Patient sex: M
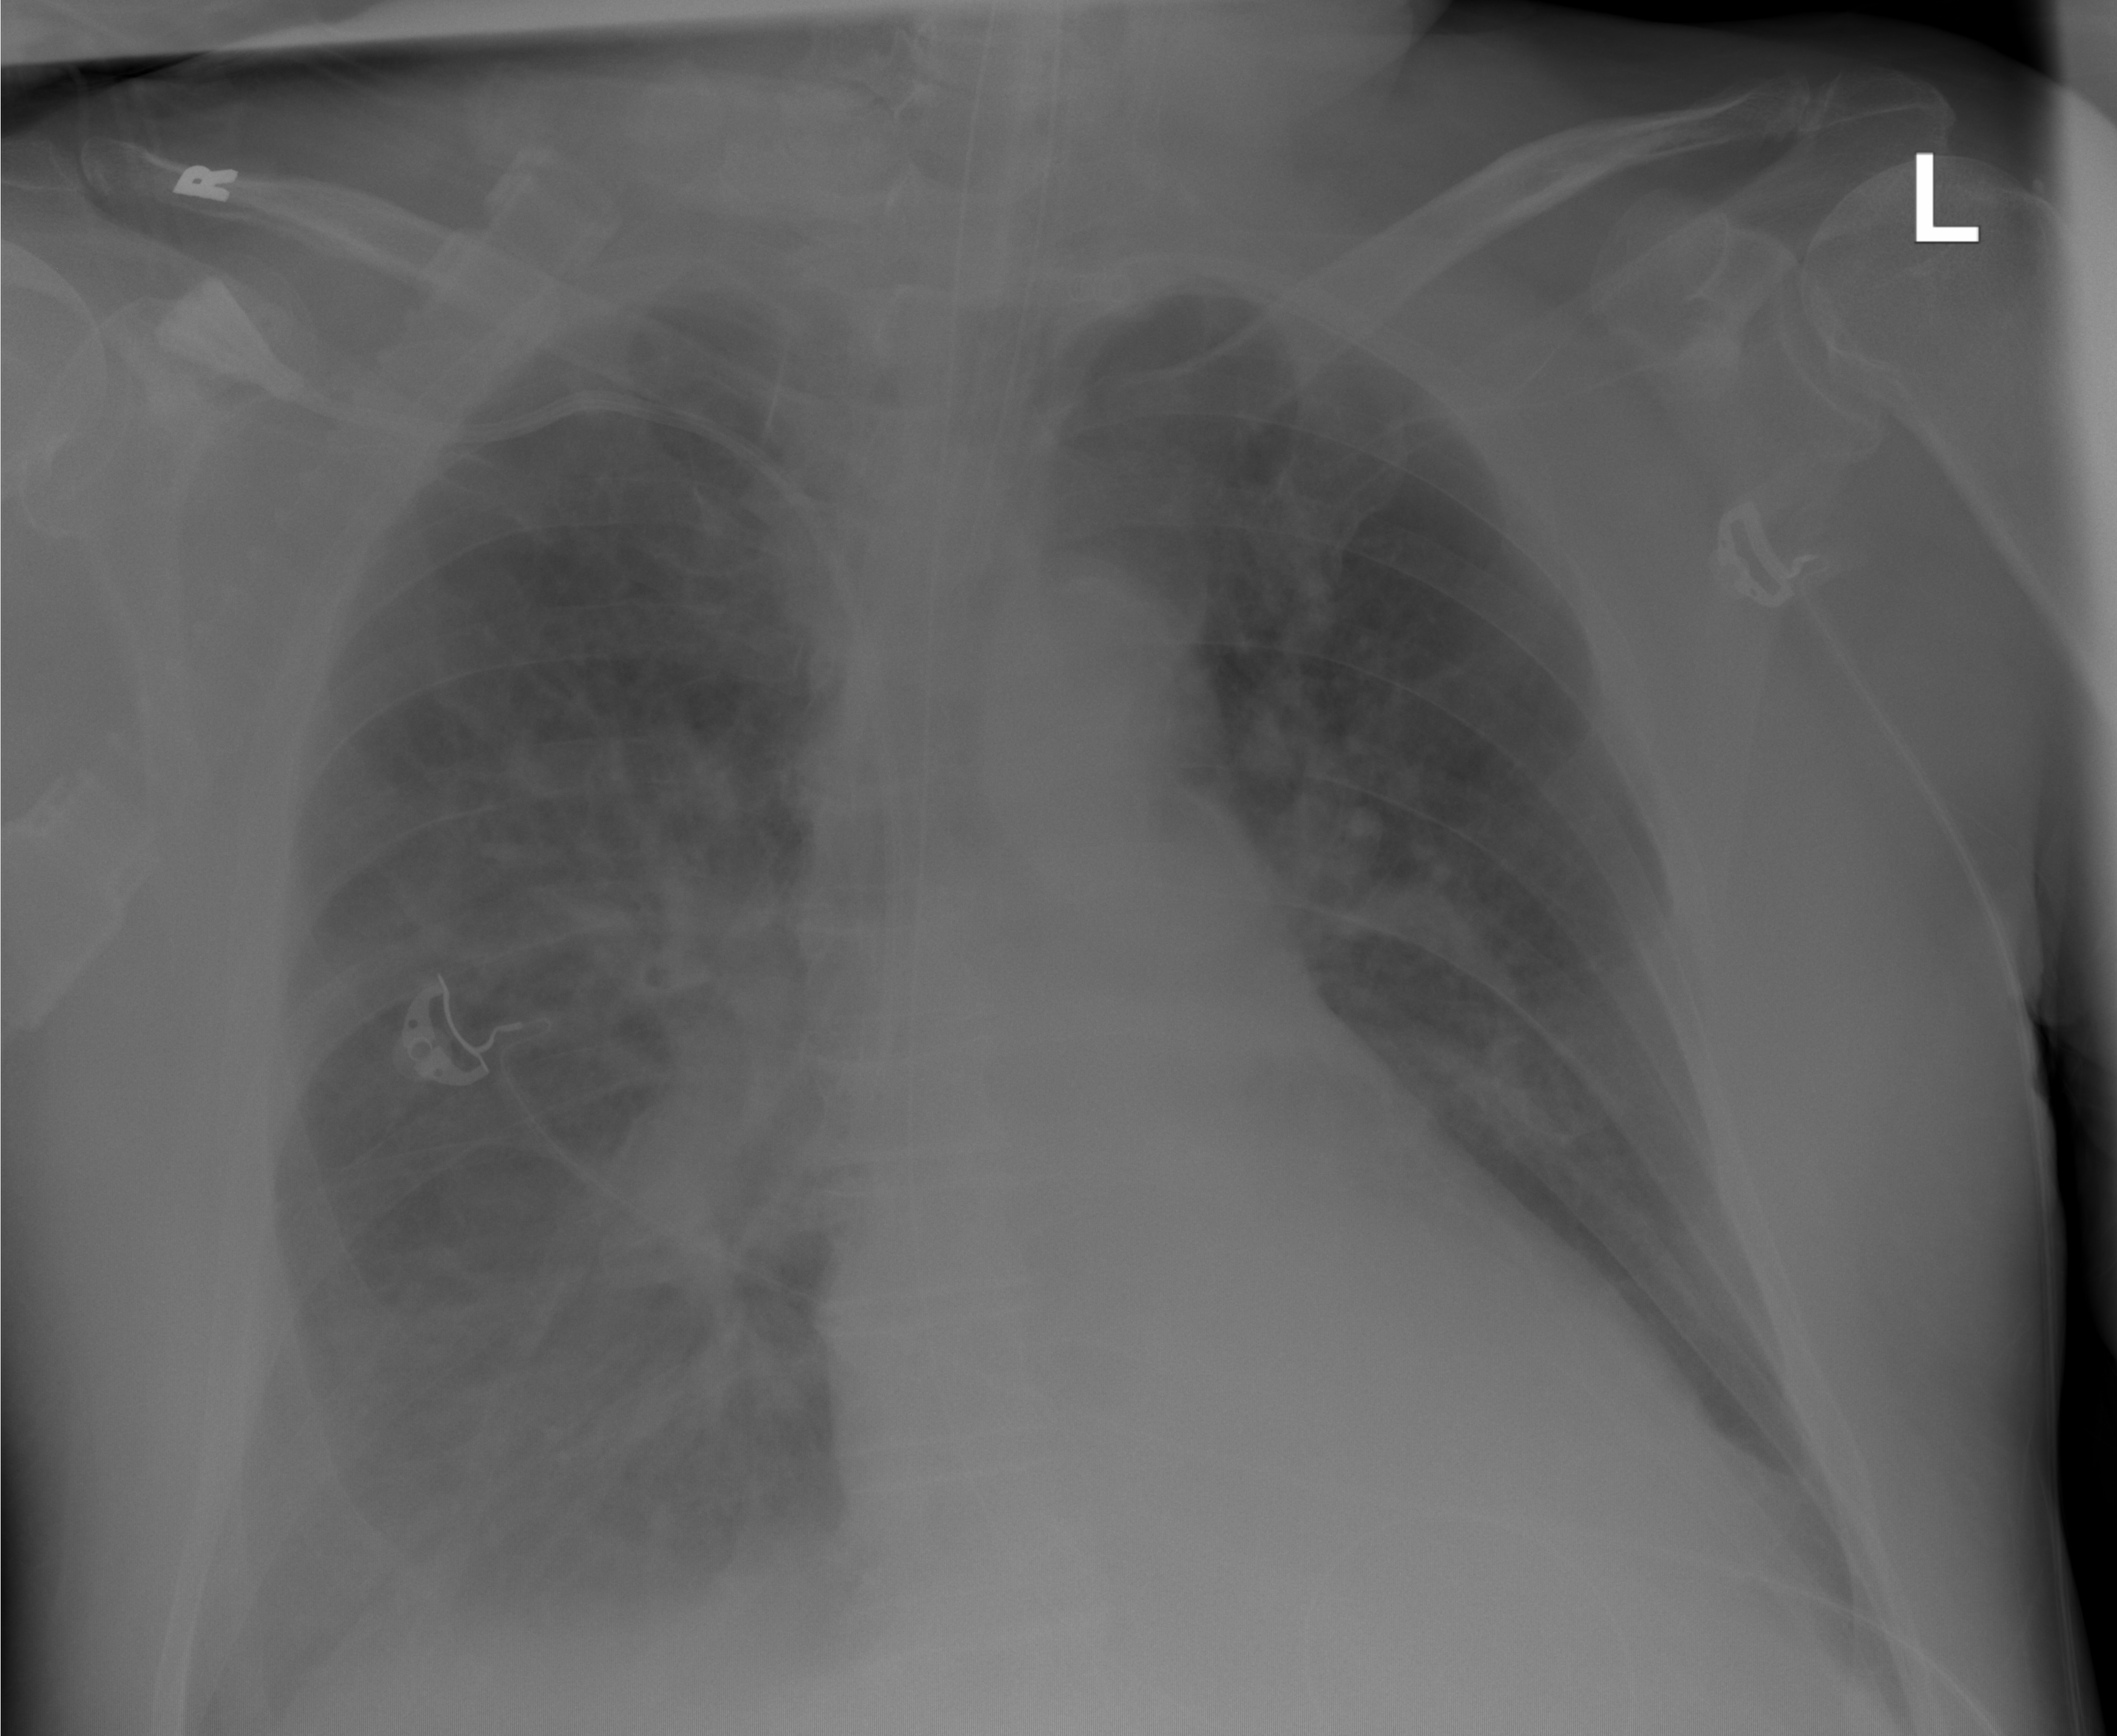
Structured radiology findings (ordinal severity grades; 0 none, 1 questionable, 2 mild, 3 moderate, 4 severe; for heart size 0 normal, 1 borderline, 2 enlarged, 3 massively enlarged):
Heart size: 0
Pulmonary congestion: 3
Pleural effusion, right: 2
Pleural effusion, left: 0
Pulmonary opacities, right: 3
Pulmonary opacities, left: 2
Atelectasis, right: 2
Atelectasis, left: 0